Question: I'm creating charts in Microsoft Word using C#. I can successfully do most of my formatting through code. However, I still need some help. Please see the image below.

This is a screen shot of the Format Data Series window when you right-click on a chart line and select Format Data Series.
The only 2 properties that are giving me trouble are Cap Type and Join Type. The VBA recorder doesn't even record anything when you change them.
I need to be able to change the cap type on the Line through C#. Does anyone have any ideas??
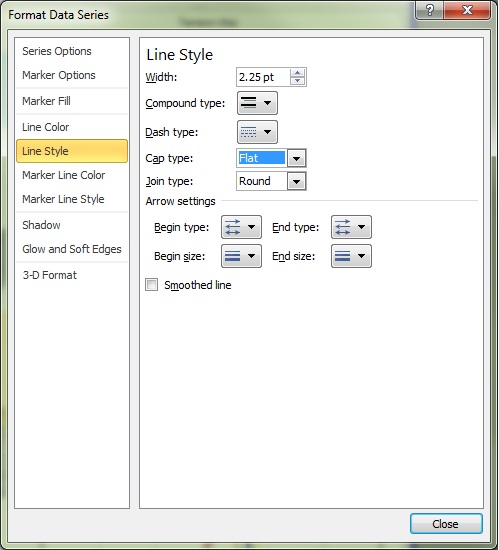
Answer: As far as I'm aware, 'Cap type' and 'Join type' are not exposed through the object model in Word / Excel. The only way I can think of to accomplish this is using 'SendKeys' in VBA but I don't know off the top of my head how that would be implemented in C# - it's not trivial but there may be some implementations out there. Even if you get that working, though, I'd not recommend goint that route - Word 2007, Word 2010 and the upcoming Word 2013 all have somewhat different UI-s so the keystrokes that need to be sent would be different. Users could also press keys just while you're trying send keys to the Word instance. And then you'd have to deal with charts having multiple series, etc.